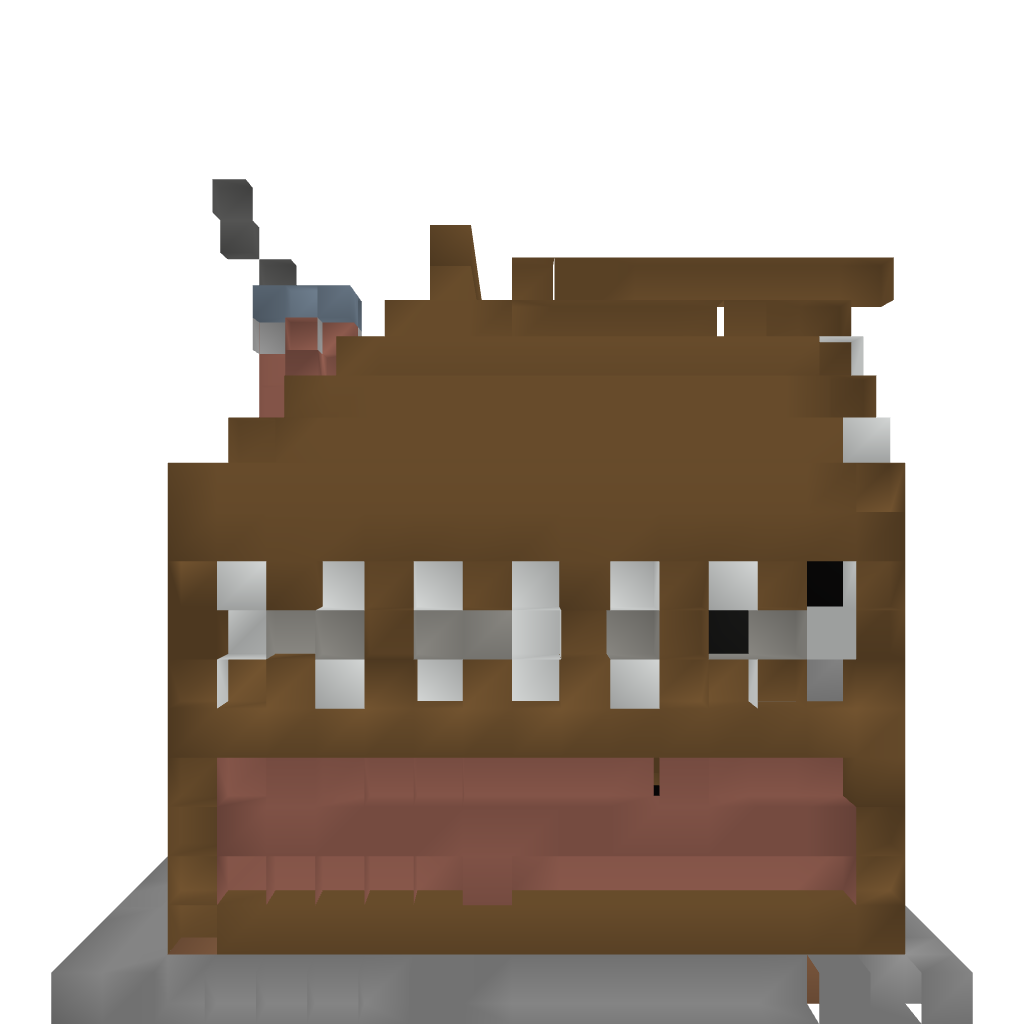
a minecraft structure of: German Tudor Style House